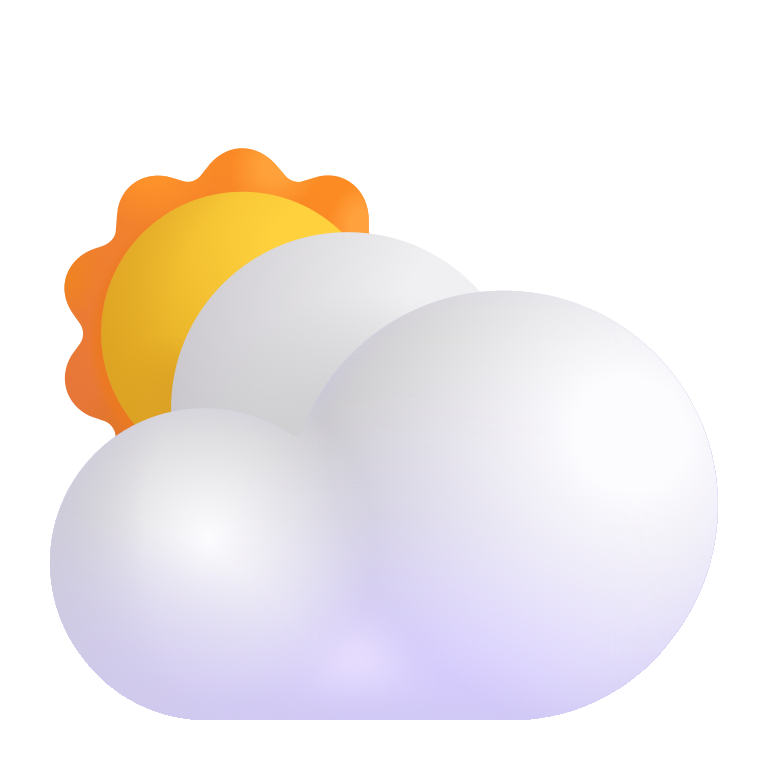
sun behind large cloud color